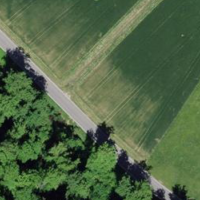
EUNIS habitat code: 52
Species observed at this site:
Thanasimus formicarius